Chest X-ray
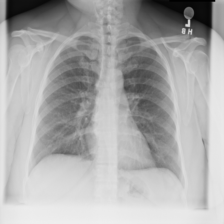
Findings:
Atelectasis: negative
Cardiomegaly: negative
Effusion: negative
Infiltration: negative
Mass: negative
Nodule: negative
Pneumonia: negative
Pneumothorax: negative
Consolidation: negative
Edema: negative
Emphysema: negative
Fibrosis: negative
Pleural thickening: negative
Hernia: negative